Field crop: maize
Growth stage: 2
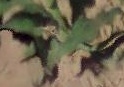
Species: maize